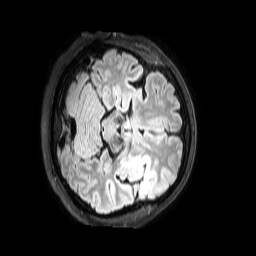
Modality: FLAIR
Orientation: axial
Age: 57
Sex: male
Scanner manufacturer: philips
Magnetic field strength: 3 T
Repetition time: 4.8 s
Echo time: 0.2792 s